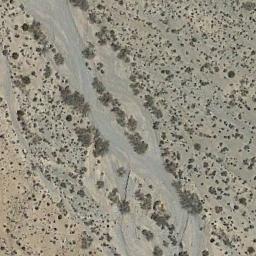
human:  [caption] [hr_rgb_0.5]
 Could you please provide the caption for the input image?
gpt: The chaparral is in the bare land with a road pass by .

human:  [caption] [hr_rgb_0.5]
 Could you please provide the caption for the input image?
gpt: A lot of dense small chaparrals grow in the desert and the dry river channels beside .

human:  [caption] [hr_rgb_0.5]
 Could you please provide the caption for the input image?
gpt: Chaparral is evenly distributed in strips on the sand and the rock layer .

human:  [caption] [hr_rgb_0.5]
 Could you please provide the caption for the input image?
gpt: Only scattered weeds can be seen in this desert .

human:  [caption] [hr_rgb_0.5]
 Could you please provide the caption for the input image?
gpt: The chaparral is scattered and sparse .